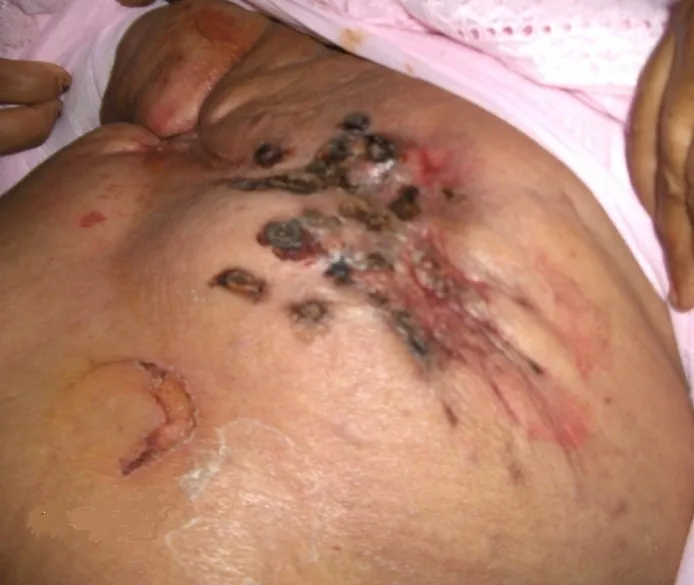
Atrophic scirrhus of the left breast.
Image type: medical_photograph (other_medical_photograph)